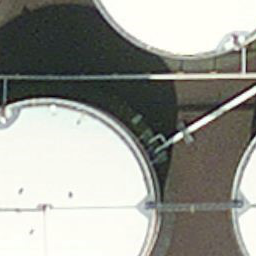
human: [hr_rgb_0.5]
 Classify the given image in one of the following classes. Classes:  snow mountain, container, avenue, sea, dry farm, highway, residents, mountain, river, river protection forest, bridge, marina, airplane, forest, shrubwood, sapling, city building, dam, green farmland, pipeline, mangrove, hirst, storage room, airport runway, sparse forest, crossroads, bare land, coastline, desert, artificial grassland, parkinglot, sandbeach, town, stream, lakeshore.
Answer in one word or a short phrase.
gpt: storage room